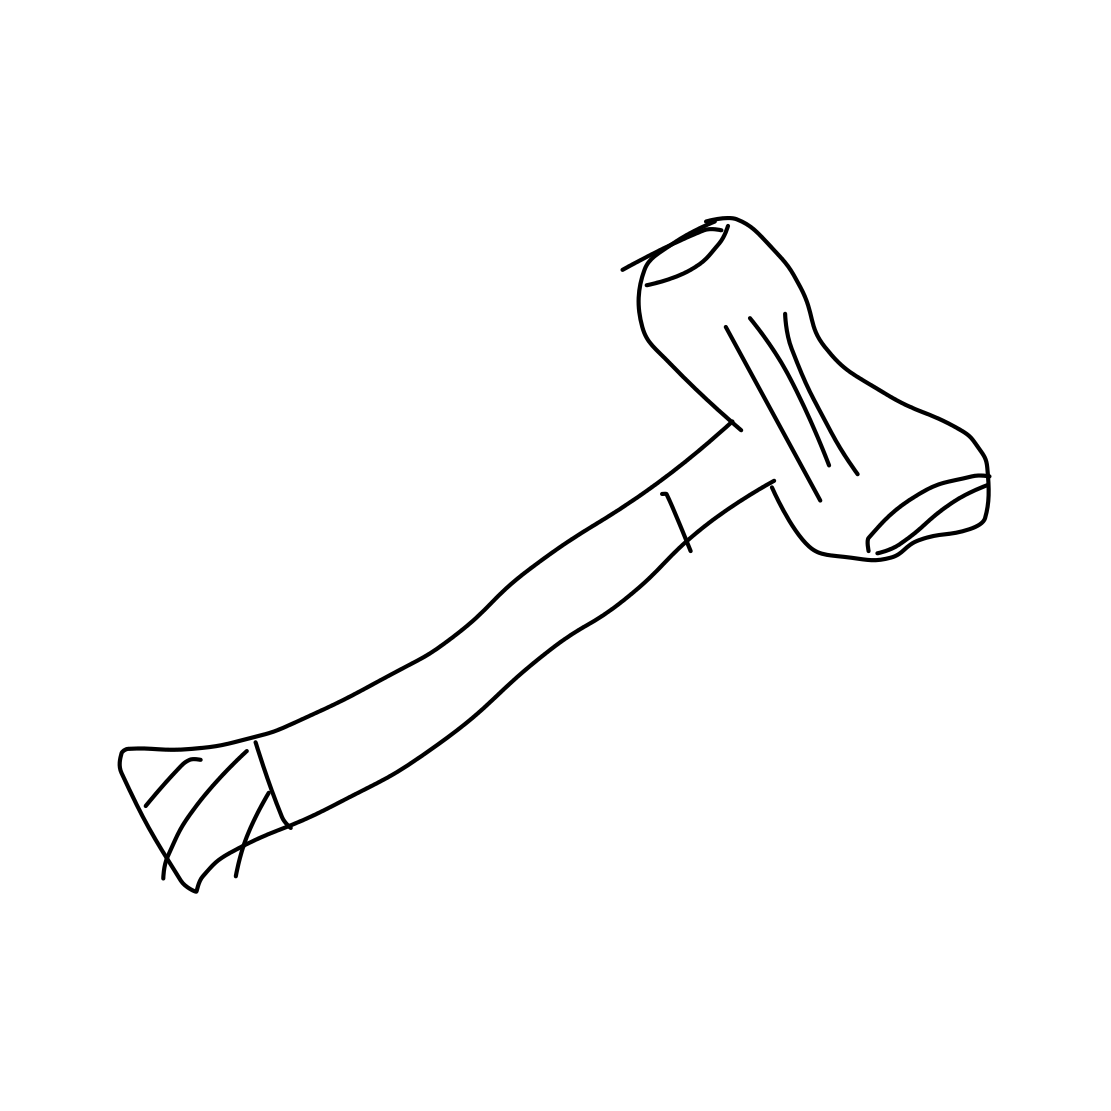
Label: hammer